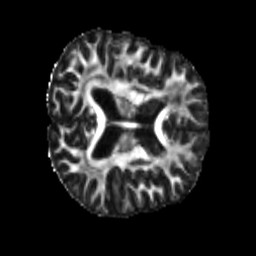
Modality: FA
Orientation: axial
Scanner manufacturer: siemens
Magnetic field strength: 3 T
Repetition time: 4 s
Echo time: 0.0594 s